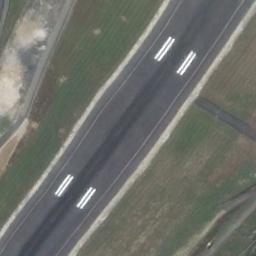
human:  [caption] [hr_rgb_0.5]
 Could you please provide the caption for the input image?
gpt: The runway with several touchdown zone markings goes through the lawn .

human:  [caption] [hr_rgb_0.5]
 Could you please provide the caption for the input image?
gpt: The runway is surrounded by grass .

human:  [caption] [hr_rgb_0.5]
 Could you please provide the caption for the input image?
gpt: There is a green lawn next to the runway, With white dashes of varying thickness on the runway .

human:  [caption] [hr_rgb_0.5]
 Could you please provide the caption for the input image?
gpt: The runway is on the grass next to the bare land .

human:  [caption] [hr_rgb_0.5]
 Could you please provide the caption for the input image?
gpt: There are green lawns beside the runway .